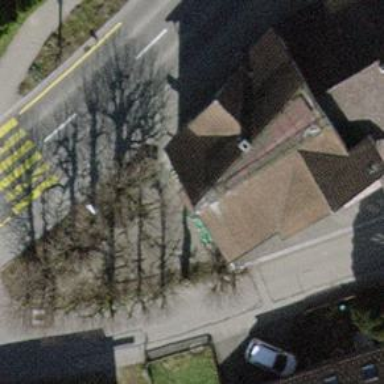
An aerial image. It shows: Restaurant.